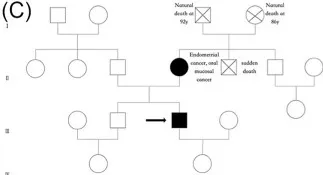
(C) The pedigree chart of the index patient (black arrow) and his family. The patient's mother had endometrial and oral mucosal cancer.
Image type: pathology (giemsa)